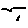
Label: bird